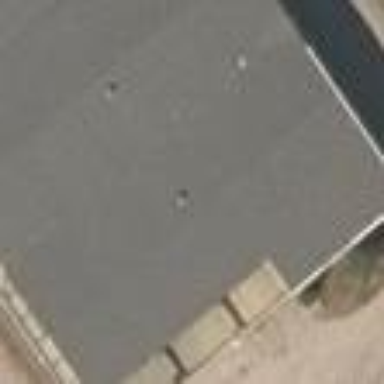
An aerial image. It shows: Building with gabled roof.